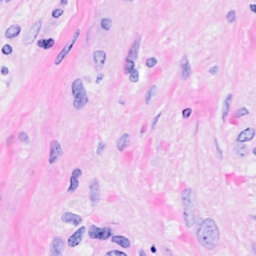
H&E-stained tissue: Breast